Question: Count the number of objects in the diagram.
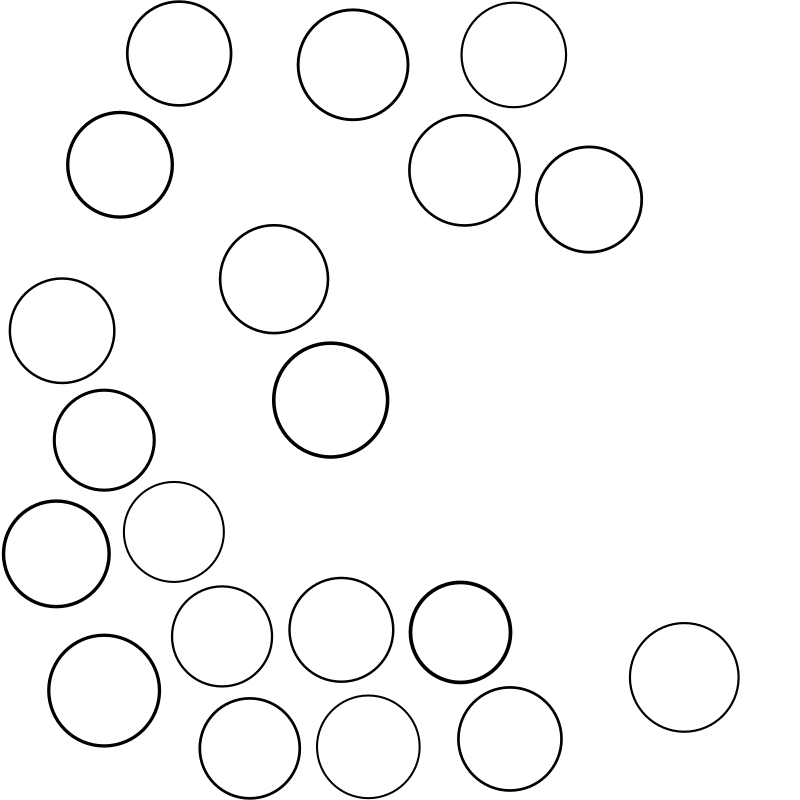
Answer: 20